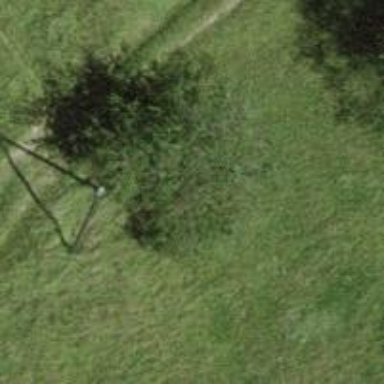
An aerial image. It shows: Beautiful tree in nature.